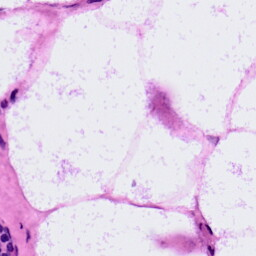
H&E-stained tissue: LymphNode